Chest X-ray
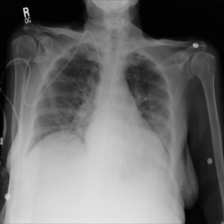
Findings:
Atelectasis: negative
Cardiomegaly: negative
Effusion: negative
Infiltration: positive
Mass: negative
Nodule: negative
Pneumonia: negative
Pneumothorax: negative
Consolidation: negative
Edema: negative
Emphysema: negative
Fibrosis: negative
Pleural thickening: negative
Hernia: negative